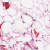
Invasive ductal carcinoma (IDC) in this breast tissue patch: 0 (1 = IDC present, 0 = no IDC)